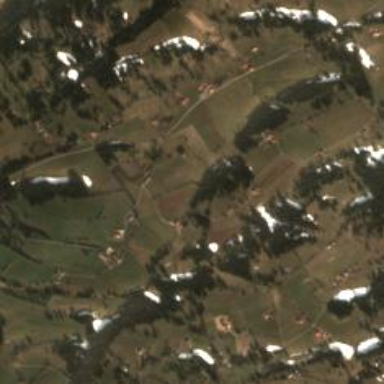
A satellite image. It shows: Small hamlet.